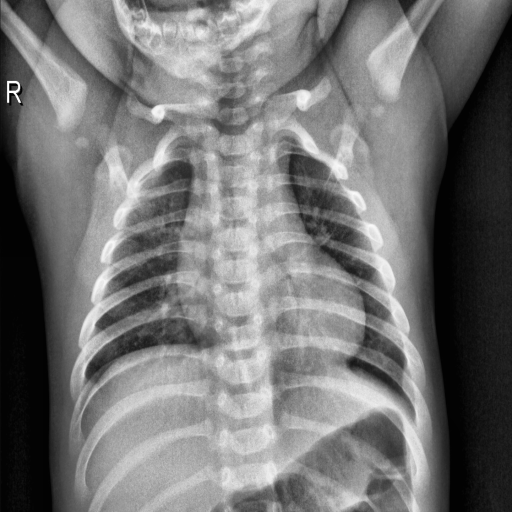
Finding: NORMAL